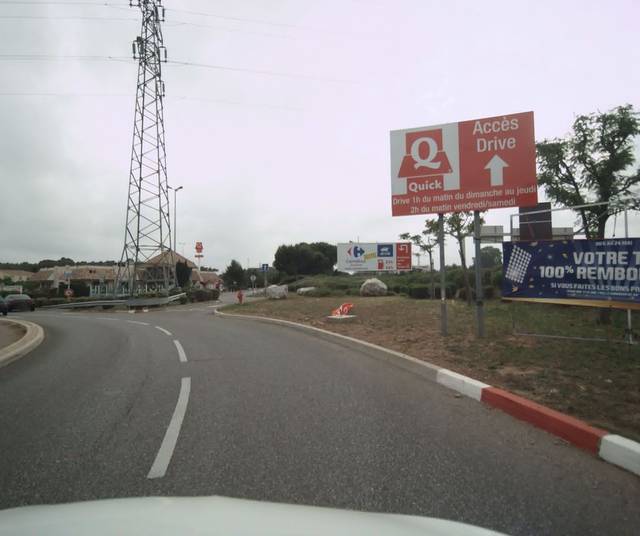
Region: France
Coordinates: 43.125, 5.876